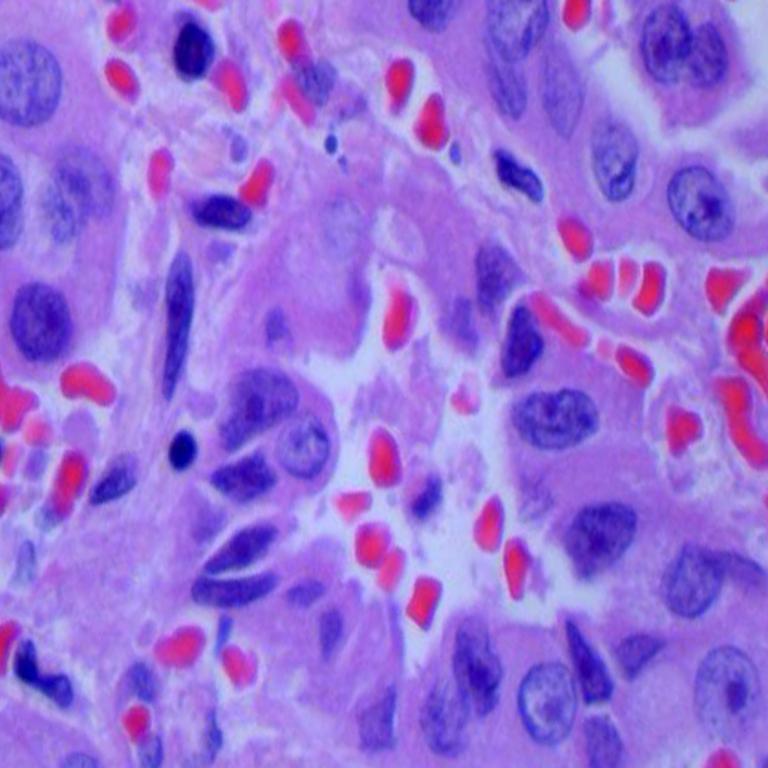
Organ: lung
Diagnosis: adenocarcinomas